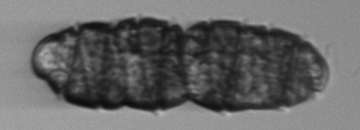
Label: Margalefidinium